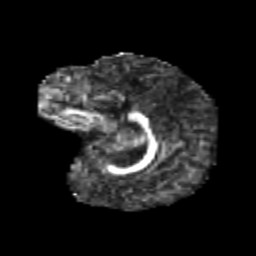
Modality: FA
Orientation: sagittal
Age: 6
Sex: female
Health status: healthy